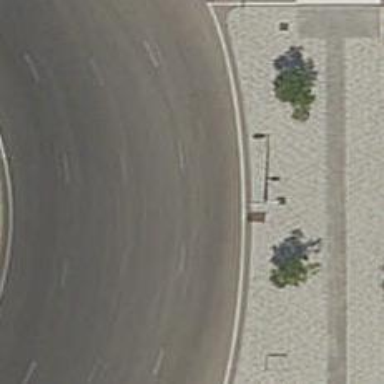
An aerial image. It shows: Roundabout on residential road.